Question: I need help in determing the data structure for this problem. The data is we have type and sub-type and mostly sub-type is null, but for very few types, sub-type has a value. I need to read the data from source tables which is available in another table. Which data structure I can use on the application to store all this information? The application has no information about the Type_id. its only for the database. So we should save Type, SubType, Source Table in the data structure.

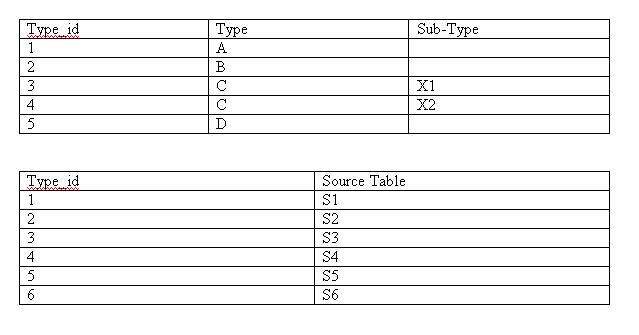
Answer: Why don't you just use two classes?
Type would be main class with an subtype instance field (that can be null).
'''
class Type
{
public SubTypeClass SubType {get; set;}
public string Id {get;set;}
}
'''
> I don't want to use class because I am
trying to make it configuratble. i.e.
we should be able to add a new column
in the type table and the application
should pickup the new column
I would recommend against this unless is a real need. Usually if a database table change that's for a really good reason and the application design should be reconsidered... if you have tables which can grow columns madly then your database design is probably not very good and surely not formalized (I assume standard SQL databases).
Take into account that, sub_type is not really a great definition and I assume you're using it as an example for a categorization... don't try to make a silver bullet data structure as you'll find out it brings more problems that it solves. With a good design changing one class if a given associated data table changes is not such a big deal as having a good for all class that barely works any better than direct SQL queries.